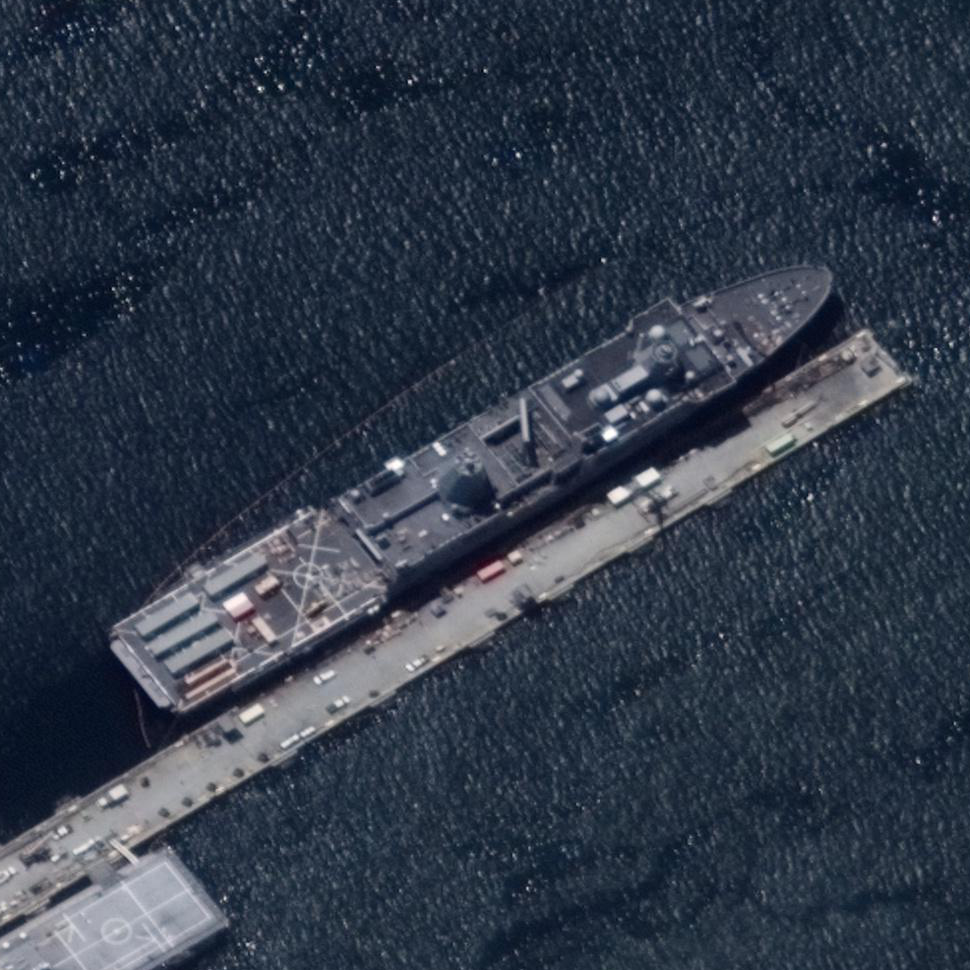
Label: combat